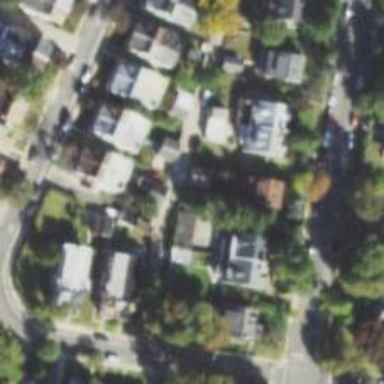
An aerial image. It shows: Alley classified as service road.